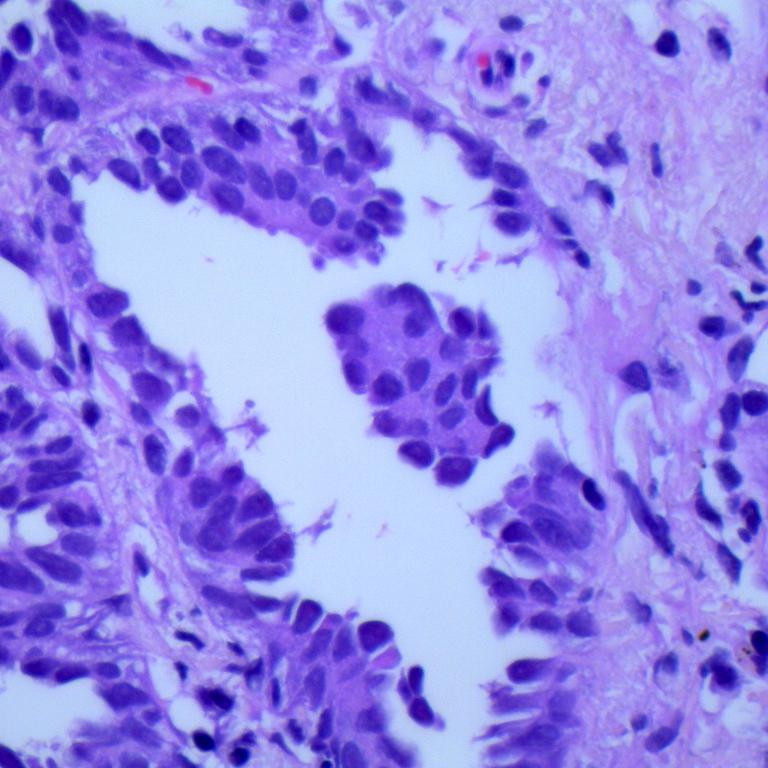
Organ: lung
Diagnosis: adenocarcinomas